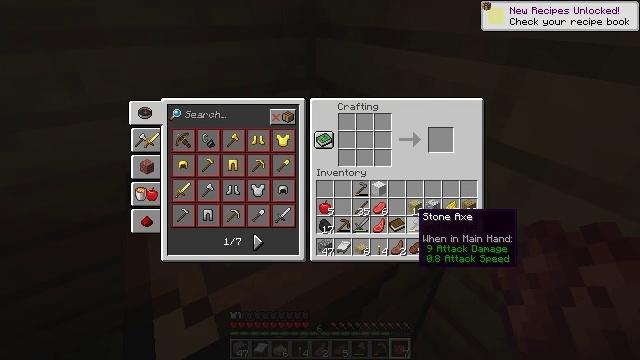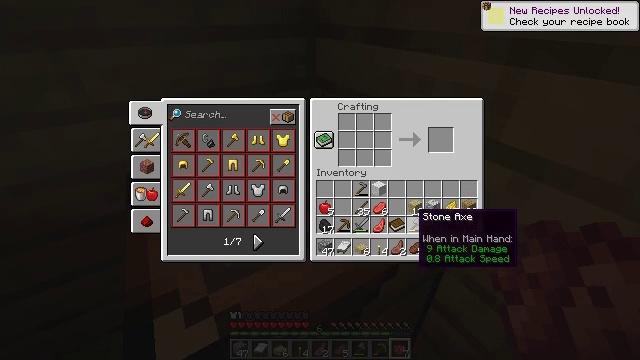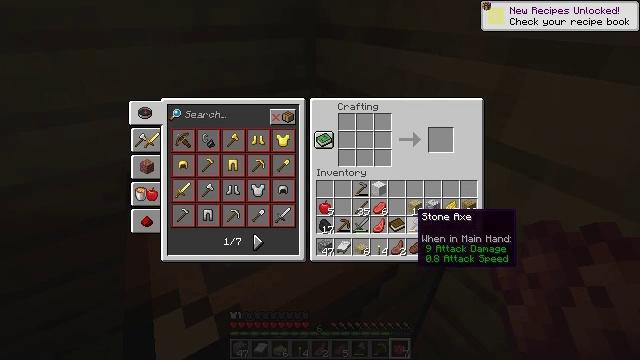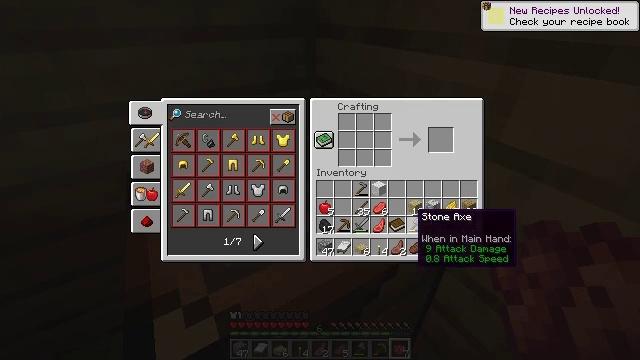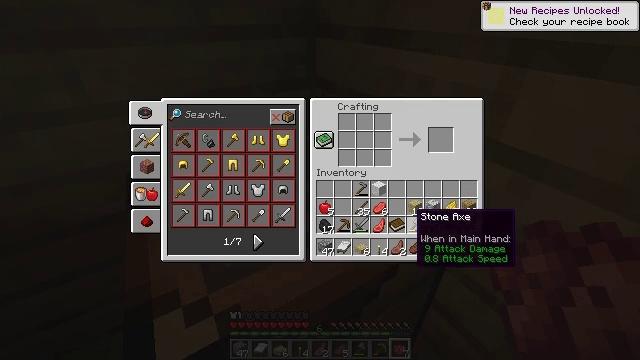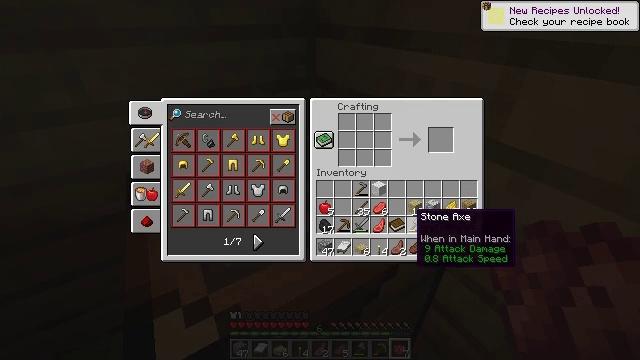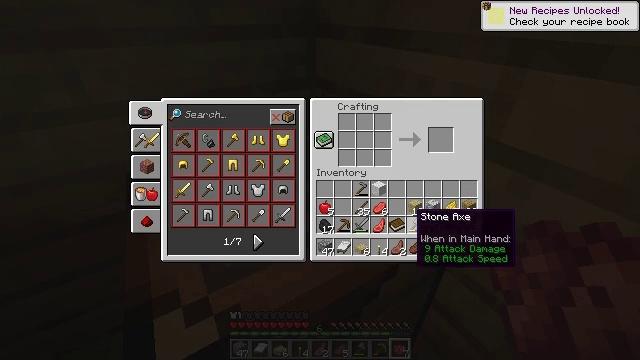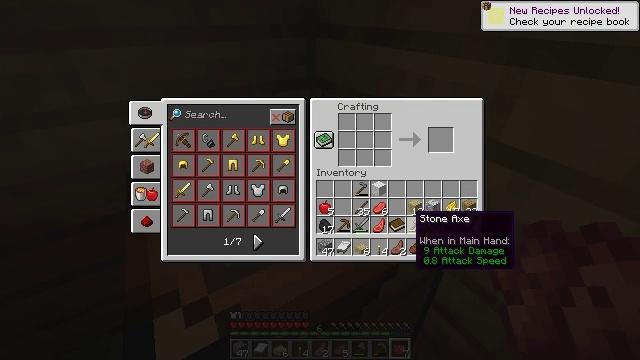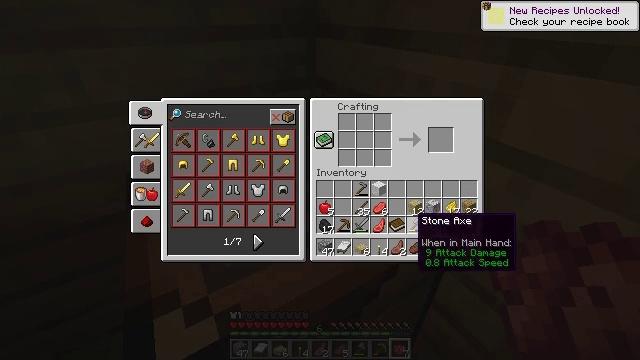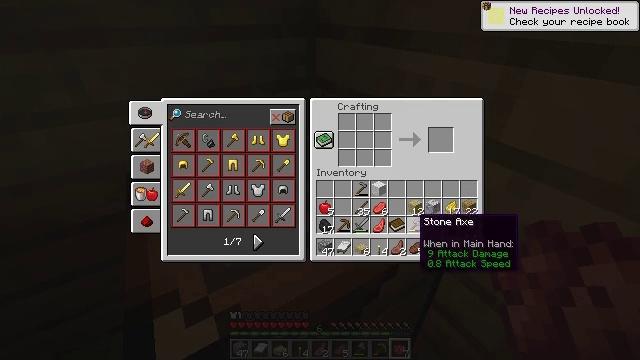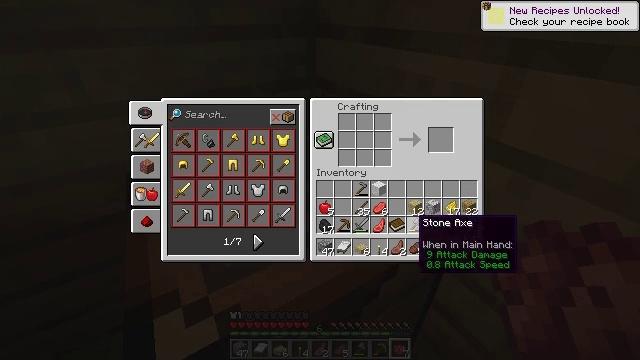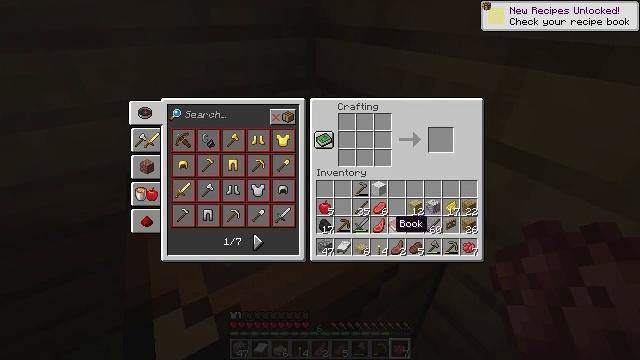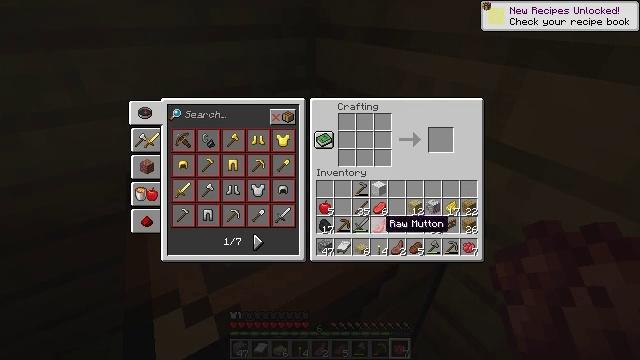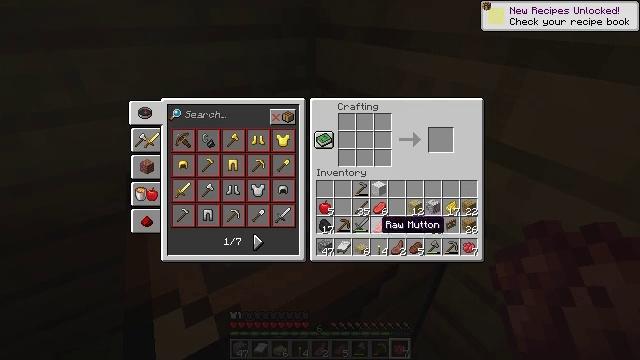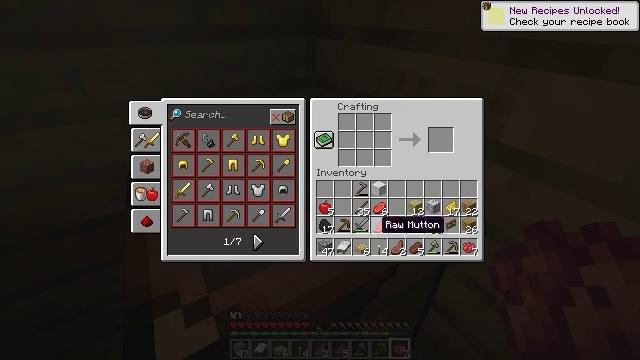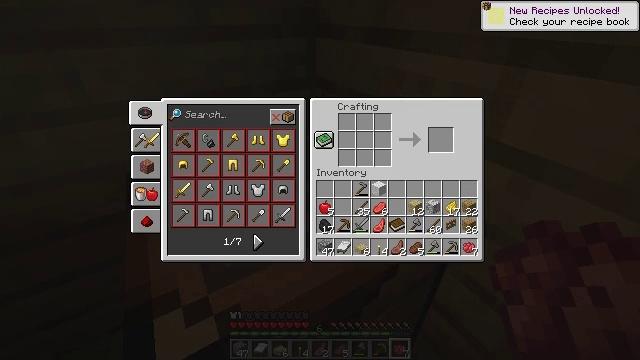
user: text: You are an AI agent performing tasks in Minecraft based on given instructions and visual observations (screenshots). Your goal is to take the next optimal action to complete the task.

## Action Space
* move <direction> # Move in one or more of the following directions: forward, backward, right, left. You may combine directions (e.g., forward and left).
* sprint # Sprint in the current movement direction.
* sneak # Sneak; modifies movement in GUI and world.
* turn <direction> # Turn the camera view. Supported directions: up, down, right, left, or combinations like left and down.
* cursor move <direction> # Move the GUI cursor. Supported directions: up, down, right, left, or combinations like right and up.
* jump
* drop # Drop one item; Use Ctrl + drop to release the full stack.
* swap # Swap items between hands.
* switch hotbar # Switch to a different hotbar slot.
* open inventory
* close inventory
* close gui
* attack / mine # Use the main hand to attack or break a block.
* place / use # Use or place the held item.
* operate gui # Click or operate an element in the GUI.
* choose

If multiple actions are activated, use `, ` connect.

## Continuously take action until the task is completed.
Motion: motion action
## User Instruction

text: Make a yellow bed using the crafting table.
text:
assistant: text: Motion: no_op
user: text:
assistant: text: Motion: no_op
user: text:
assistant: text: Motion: no_op
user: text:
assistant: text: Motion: no_op
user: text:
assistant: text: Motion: no_op
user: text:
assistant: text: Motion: no_op
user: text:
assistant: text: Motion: no_op
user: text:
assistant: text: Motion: no_op
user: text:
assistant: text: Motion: no_op
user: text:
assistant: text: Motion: no_op
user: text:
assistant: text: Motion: cursor move left
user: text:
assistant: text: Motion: cursor move left
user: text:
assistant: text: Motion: no_op
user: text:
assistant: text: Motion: no_op
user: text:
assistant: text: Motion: no_op
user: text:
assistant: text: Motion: no_op
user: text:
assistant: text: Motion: cursor move left
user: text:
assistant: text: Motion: no_op
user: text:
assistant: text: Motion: no_op
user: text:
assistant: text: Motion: no_op
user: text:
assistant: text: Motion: no_op
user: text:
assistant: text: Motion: no_op
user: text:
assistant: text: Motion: no_op
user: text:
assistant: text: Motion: no_op
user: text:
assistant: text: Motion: no_op
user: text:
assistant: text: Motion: no_op
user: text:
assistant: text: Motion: operate gui
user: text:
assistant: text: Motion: operate gui
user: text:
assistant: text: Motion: operate gui
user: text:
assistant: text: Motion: no_op